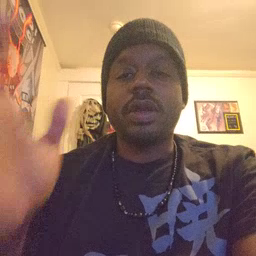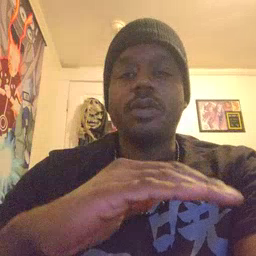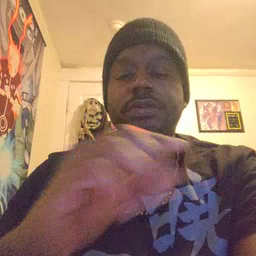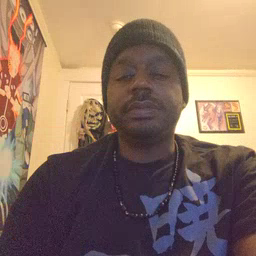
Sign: on